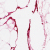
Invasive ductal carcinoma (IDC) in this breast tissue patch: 0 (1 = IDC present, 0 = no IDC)